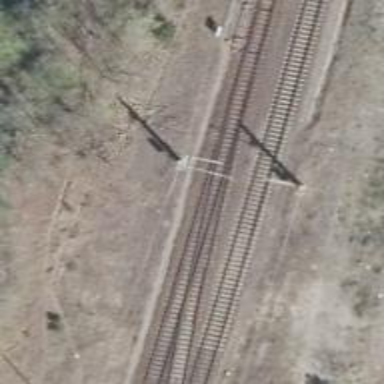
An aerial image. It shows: Railway track with contact line for electrification.